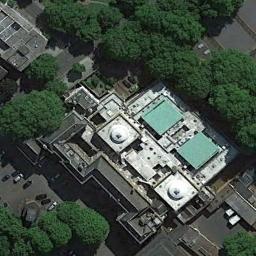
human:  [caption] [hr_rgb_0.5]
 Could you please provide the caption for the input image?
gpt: The church with two white circular roofs is surrounded by some trees .

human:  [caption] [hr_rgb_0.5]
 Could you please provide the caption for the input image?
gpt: This is a church with two cyan square roofs .

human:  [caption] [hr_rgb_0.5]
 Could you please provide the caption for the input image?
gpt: There is a church surrounded by some trees with a parking lot beside .

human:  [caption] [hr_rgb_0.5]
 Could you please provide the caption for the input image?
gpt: A church with a white and blue roof, Surrounded by trees, Buildings and many parked cars next to the church .

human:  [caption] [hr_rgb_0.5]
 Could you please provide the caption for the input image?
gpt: There are many trees near the church .